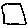
Label: square